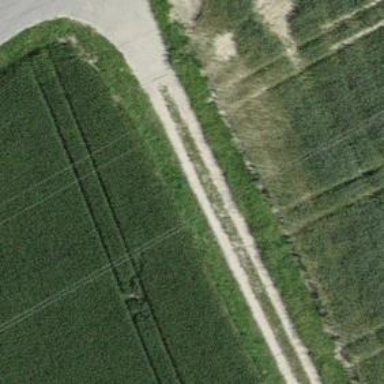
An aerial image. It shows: Track with fine gravel surface. The track has grade2 tracktype.